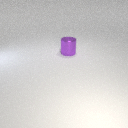
large purple metal cylinder